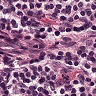
Metastatic tissue present: no